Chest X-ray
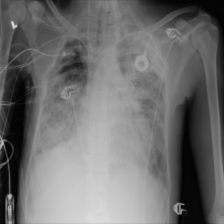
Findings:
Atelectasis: negative
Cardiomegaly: negative
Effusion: negative
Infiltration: positive
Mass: negative
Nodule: negative
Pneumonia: negative
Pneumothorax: negative
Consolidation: negative
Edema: negative
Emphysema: negative
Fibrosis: negative
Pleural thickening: negative
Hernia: negative